Question: I'm trying to use the inverse cumulative distribution method to plot a histogram from the standard cauchy distribution and I'm getting a strange plot that doesn't look like the textbook standard cauchy. I think I have my inverse function correct (x = tan(pi*(x - 1/2))) so I would appreciate some help. Here is the r code that I have used:
'''
n <- 10000
u <- runif(n)
c.samp <- sapply(u, function(u) tan(pi*(u - 1/2)))
hist(c.samp, breaks = 90, col = "blue",
main = "Hist of Cauchy")
'''
The resulting plot just doesn't look correct:

Any help is appreciated, thank you.
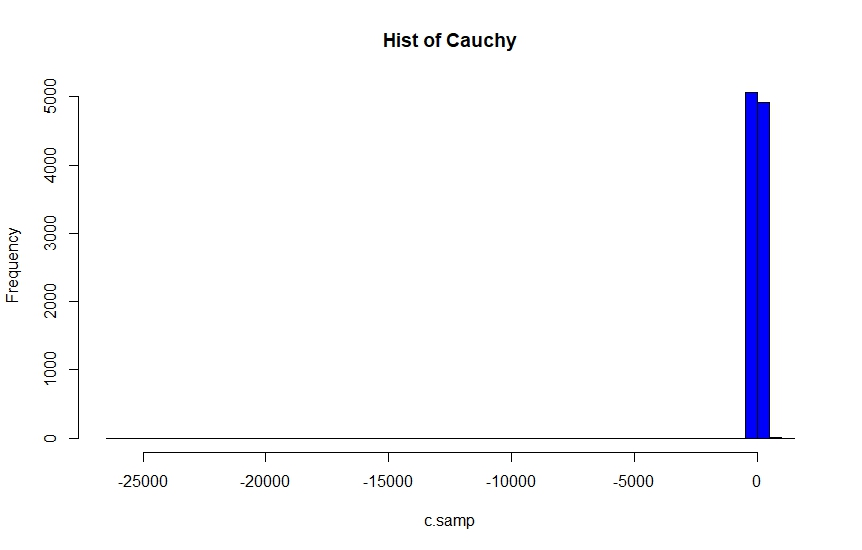
Answer: The histogram and sampling technique is correct.
Compare the results with the following (which uses the R Cauchy sampling function).
'''
c.samp2 <- rcauchy(n)
hist(c.samp2, breaks = 90, col = "blue",
main = "Hist of Cauchy 2")
'''
The output here also incorrect, but it is not.
First, you should note the x-axis is by default chosen based on the extreme values that you happen to encounter. As you probably know, the Cauchy distribution is extremely fat-tailed and very large, but rare, values are expected. When running 10000 samples from the Cauchy distribution, those relatively few single measurements squeeze the plot and do not show up on the plot because only very few observations are allocated to each bins in those extremes.
The default parameters of how 'hist' chooses the bins are also poorly suited for distribution like the Cauchy. Try e.g.
'''
hist(c.samp2, breaks = "FD", col = "blue",
bins = 50,
main = "Hist of Cauchy 2",
xlim = c(-500, 500))
'''
<URL>
I suggest to read the 'help("hist")' page carefully and play around with the parameters to get a good and useful histogram.
By tweaking the chosen x-axis ranges, using an y-axis probability scale, adding the theoretical distribution and a "rug", you get something more useful.
'''
hist(c.samp, breaks = "FD", col = "blue",
main = "Hist of Cauchy distribution",
xlim = c(-50, 50),
freq = FALSE)
curve(dcauchy, add = TRUE, col = "red")
rug(c.samp)
'''
<URL>
Note that using 'c.samp' or 'c.samp2' now hardly changes the plot.